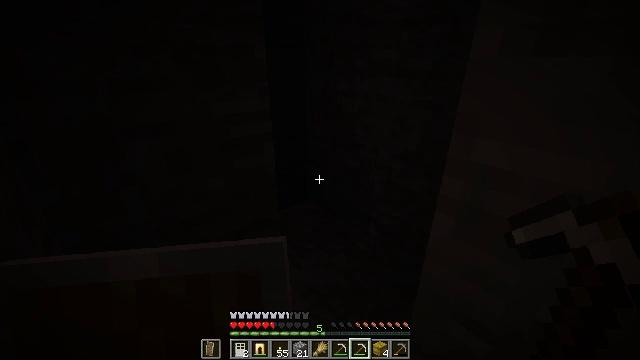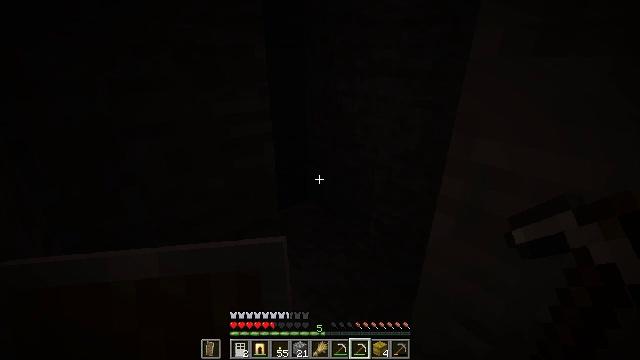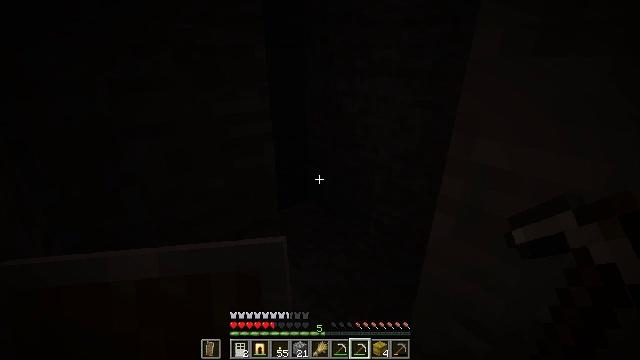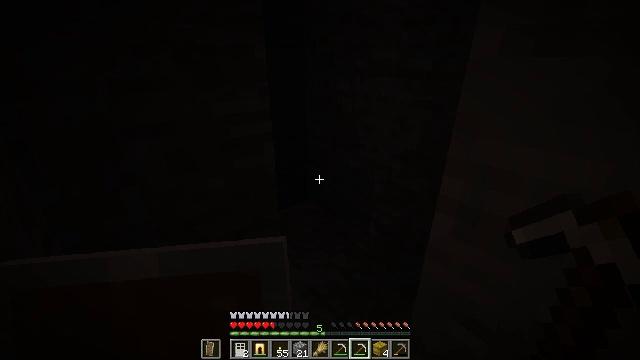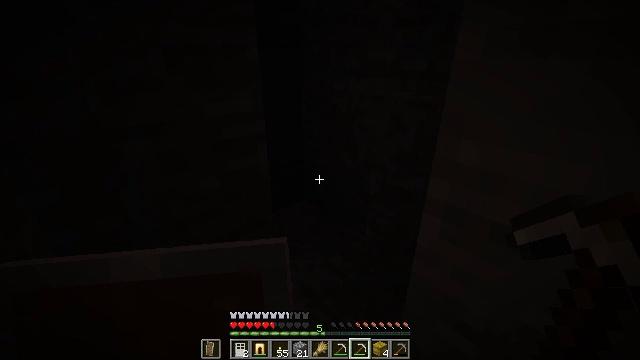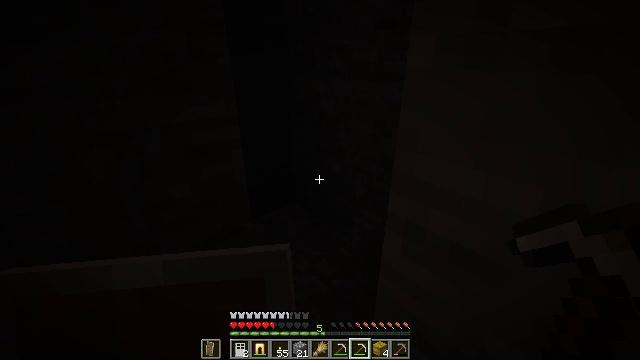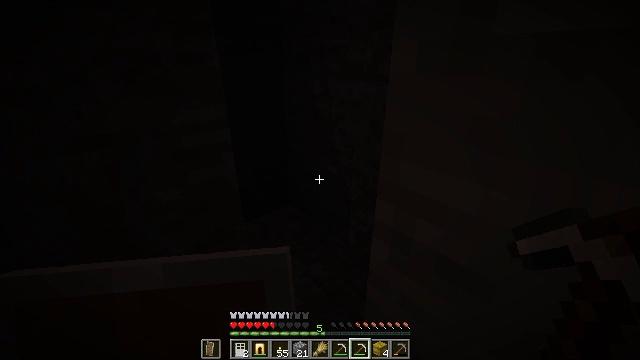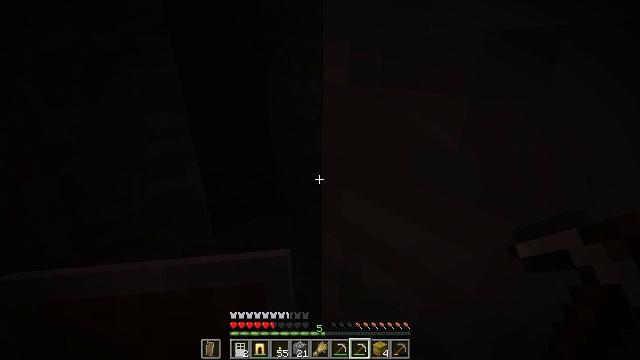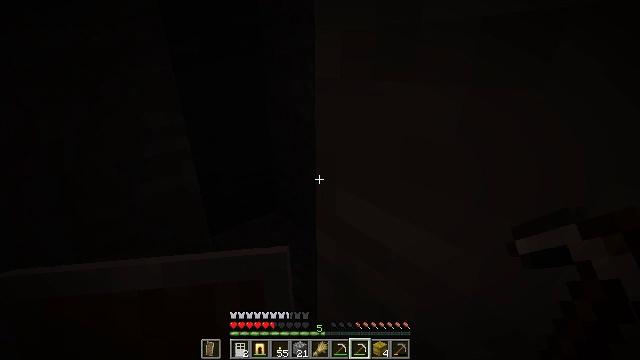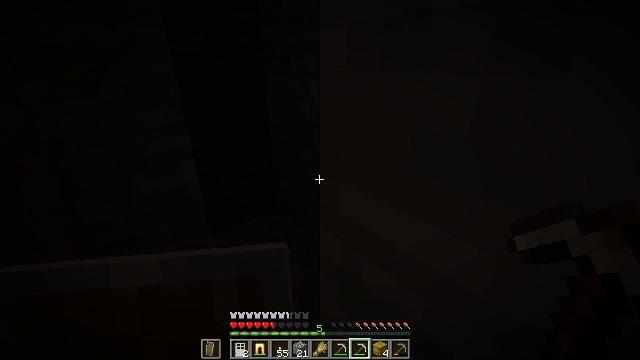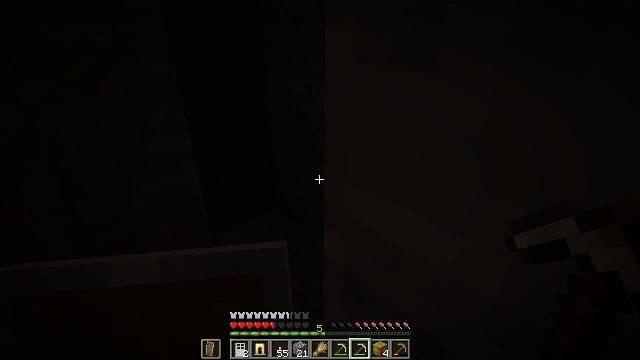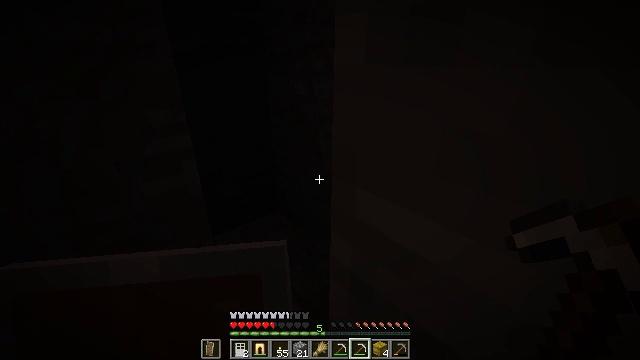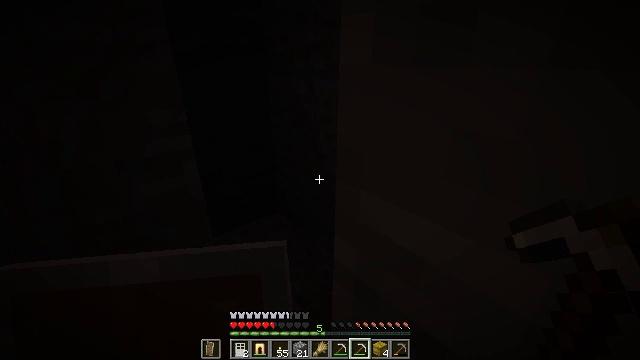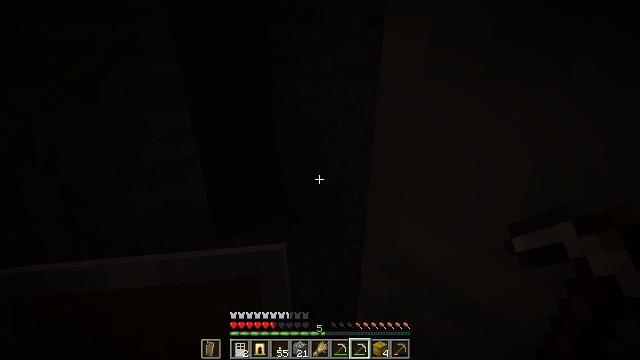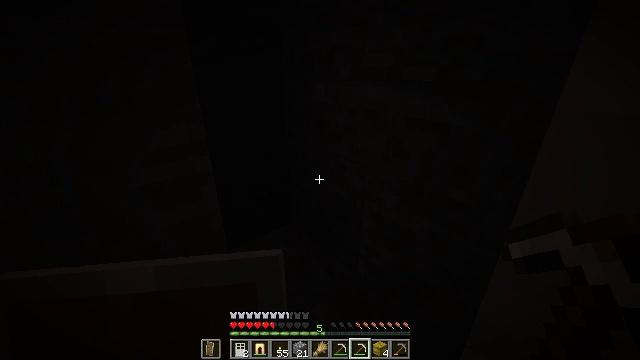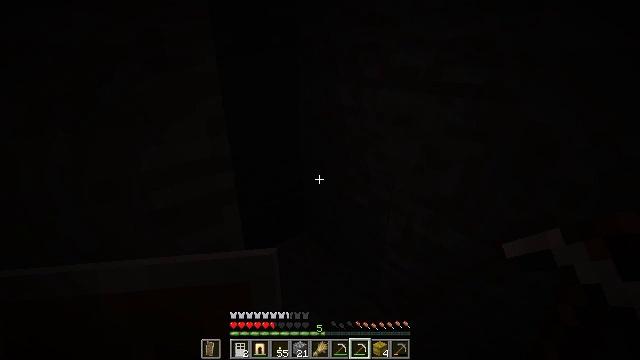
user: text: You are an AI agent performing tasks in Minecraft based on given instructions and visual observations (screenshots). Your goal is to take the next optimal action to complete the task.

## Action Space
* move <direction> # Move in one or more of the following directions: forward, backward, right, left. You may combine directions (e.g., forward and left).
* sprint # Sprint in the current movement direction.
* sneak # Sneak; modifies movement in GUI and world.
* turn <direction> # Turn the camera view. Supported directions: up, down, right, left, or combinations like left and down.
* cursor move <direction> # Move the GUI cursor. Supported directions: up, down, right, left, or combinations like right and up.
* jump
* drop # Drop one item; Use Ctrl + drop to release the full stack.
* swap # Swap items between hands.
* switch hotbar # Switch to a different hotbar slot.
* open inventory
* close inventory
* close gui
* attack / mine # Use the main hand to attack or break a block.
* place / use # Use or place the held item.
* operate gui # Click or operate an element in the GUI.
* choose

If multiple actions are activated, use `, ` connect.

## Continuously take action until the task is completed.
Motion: motion action
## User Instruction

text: Pull up beetroots from the soil.
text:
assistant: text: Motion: no_op
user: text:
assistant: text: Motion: no_op
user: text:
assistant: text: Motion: no_op
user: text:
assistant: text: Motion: move right
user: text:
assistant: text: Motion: move forward and move right
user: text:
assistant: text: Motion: move forward and move right
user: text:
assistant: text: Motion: move forward and move right
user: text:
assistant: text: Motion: move forward and move right
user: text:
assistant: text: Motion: move forward and move right
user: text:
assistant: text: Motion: move forward and move right
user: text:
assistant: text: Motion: move forward and move right
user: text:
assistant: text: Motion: move forward
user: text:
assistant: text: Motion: move forward and move left
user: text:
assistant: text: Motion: move forward and move left
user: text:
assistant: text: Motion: move forward and move left
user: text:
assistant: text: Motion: move forward and move left
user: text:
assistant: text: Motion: move forward and move left
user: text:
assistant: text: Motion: no_op
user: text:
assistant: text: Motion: turn right and up
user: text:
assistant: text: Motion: turn right and down
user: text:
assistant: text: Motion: turn right
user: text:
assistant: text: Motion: turn right and up
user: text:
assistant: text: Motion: turn right
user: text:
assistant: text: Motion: turn right and up
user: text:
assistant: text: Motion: turn right and up
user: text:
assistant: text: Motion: turn right and up
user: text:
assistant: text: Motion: move forward, turn right
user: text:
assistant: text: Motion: move forward
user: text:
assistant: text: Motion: move forward
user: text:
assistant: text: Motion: move forward